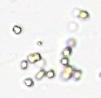
Label: Phaeocystis